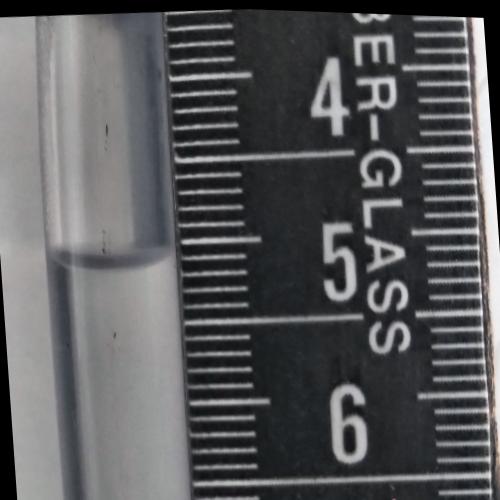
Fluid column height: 5.1 cm